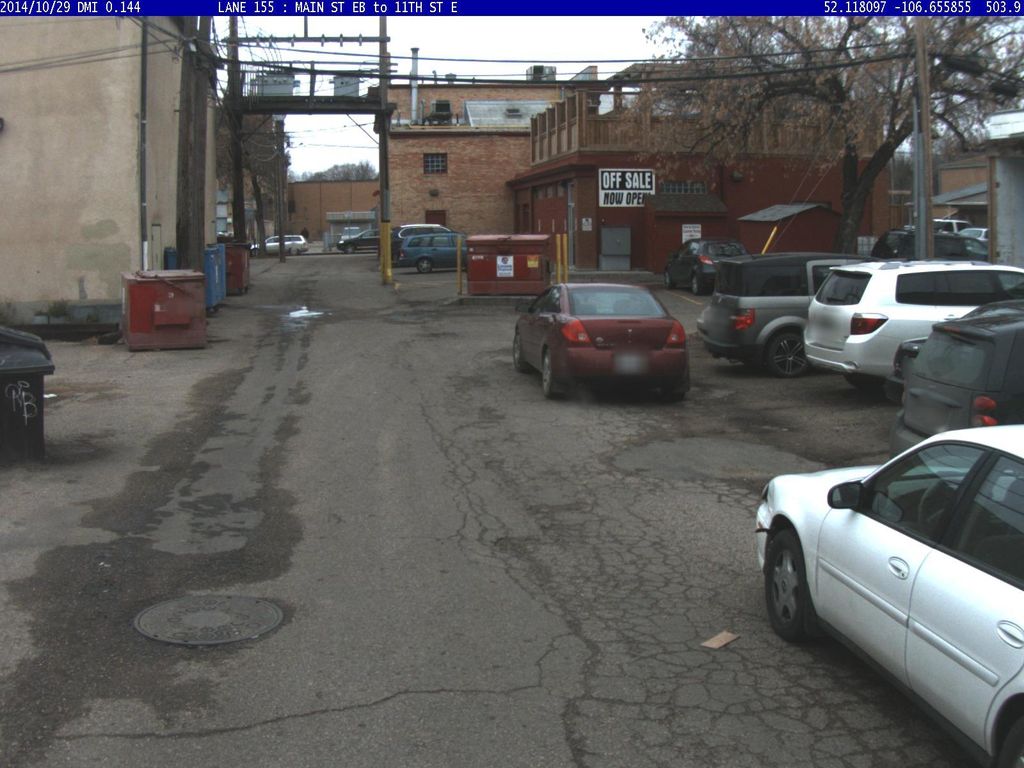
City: saskatoon